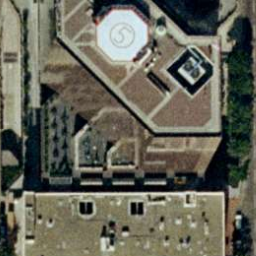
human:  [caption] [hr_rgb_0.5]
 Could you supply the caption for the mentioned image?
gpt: Lots of buildings are crowded together .

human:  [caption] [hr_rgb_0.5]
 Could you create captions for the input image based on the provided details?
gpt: Many buildings are crowded together .

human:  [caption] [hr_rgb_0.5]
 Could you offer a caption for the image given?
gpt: Many buildings are crowded in a mess .

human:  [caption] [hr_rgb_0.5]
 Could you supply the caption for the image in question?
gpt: There are lots of buildings .

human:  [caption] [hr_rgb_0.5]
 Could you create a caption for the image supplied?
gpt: There are lots of buildings .